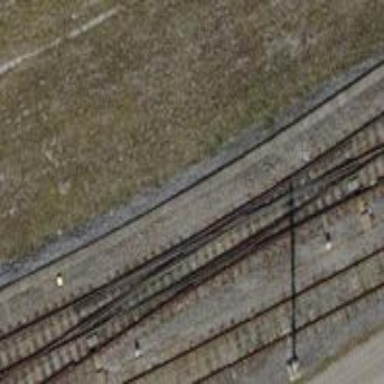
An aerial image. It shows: Single-track electrified railway yard with contact line electrification.